Question: I have a jQuery form that displays a message if the user doesn't fill in the form properly using this code:
'''
if (errorList.length > 0) {
permitted = false;
//Display error message
$("#" + stepName + " legend").after("<div id="errorList" class="error"><h3>Please correct the following </h3><ul></ul></div>");
for (var j = 0; j < errorList.length; j++) {
if (errorList[j] != undefined)
$("#errorList ul").append("<li>" + errorList[j] + "</li>");
}
}
'''
The problem is that when the user tries to submit the form multiple times with errors, this happens:

How do I solve this problem?
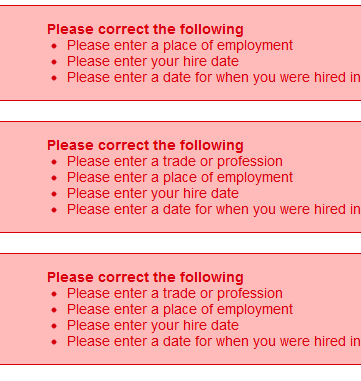
Answer: Add a '.empty' before the iterate..
'''
$("#errorList ul").empty();
for(var j = 0; j < errorList.length; j++) {
if (errorList[j] != undefined)
$("#errorList ul").append("<li>" + errorList[j] + "</li>");
}
'''